Question: An image from the demo on the FullCalendar website may help:

Notice on the 10th "Long Event" is on top, but on the 11th it's not. How can these events be made consistent so they always appear in the same order when spanning across a weekend?
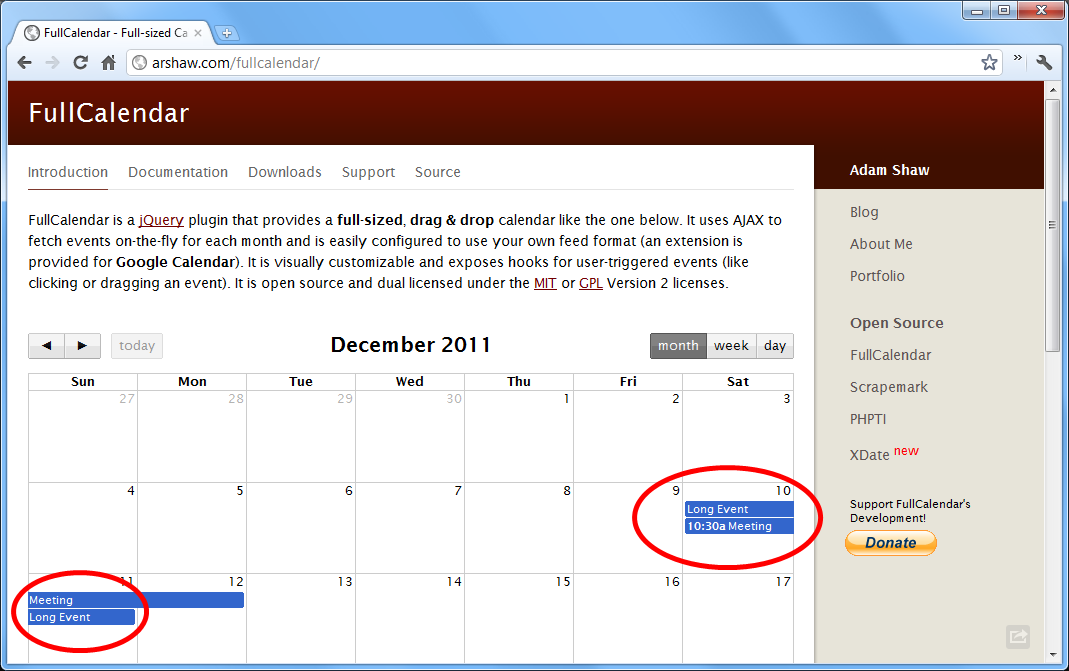
Answer: Its a bug in the system. Adam posted <URL> that he had accepted the request to be changed by start time. No word on where this has gone...